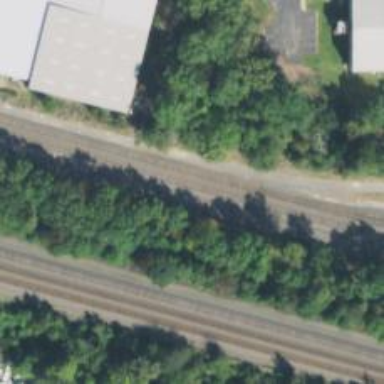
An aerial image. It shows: View of railway yard.